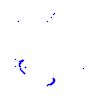
Particle: pion